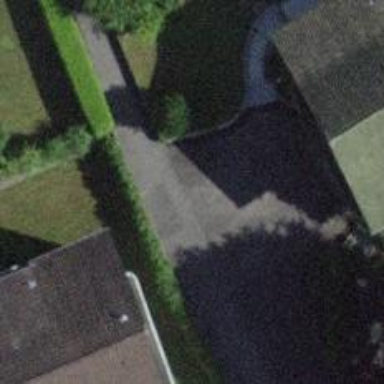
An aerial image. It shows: Set of steps on the road.